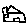
Label: house